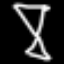
Label: hourglass